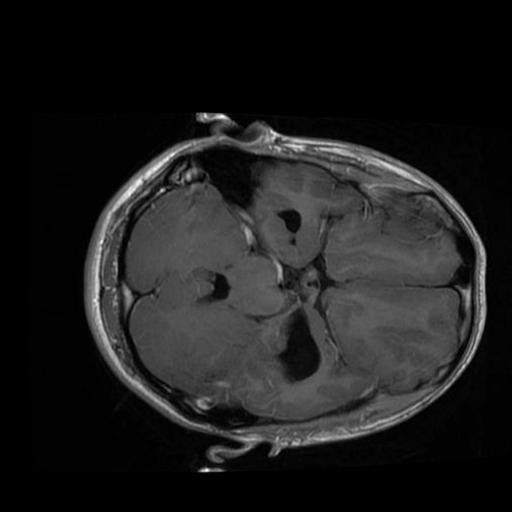
Label: brain_glioma